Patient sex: M
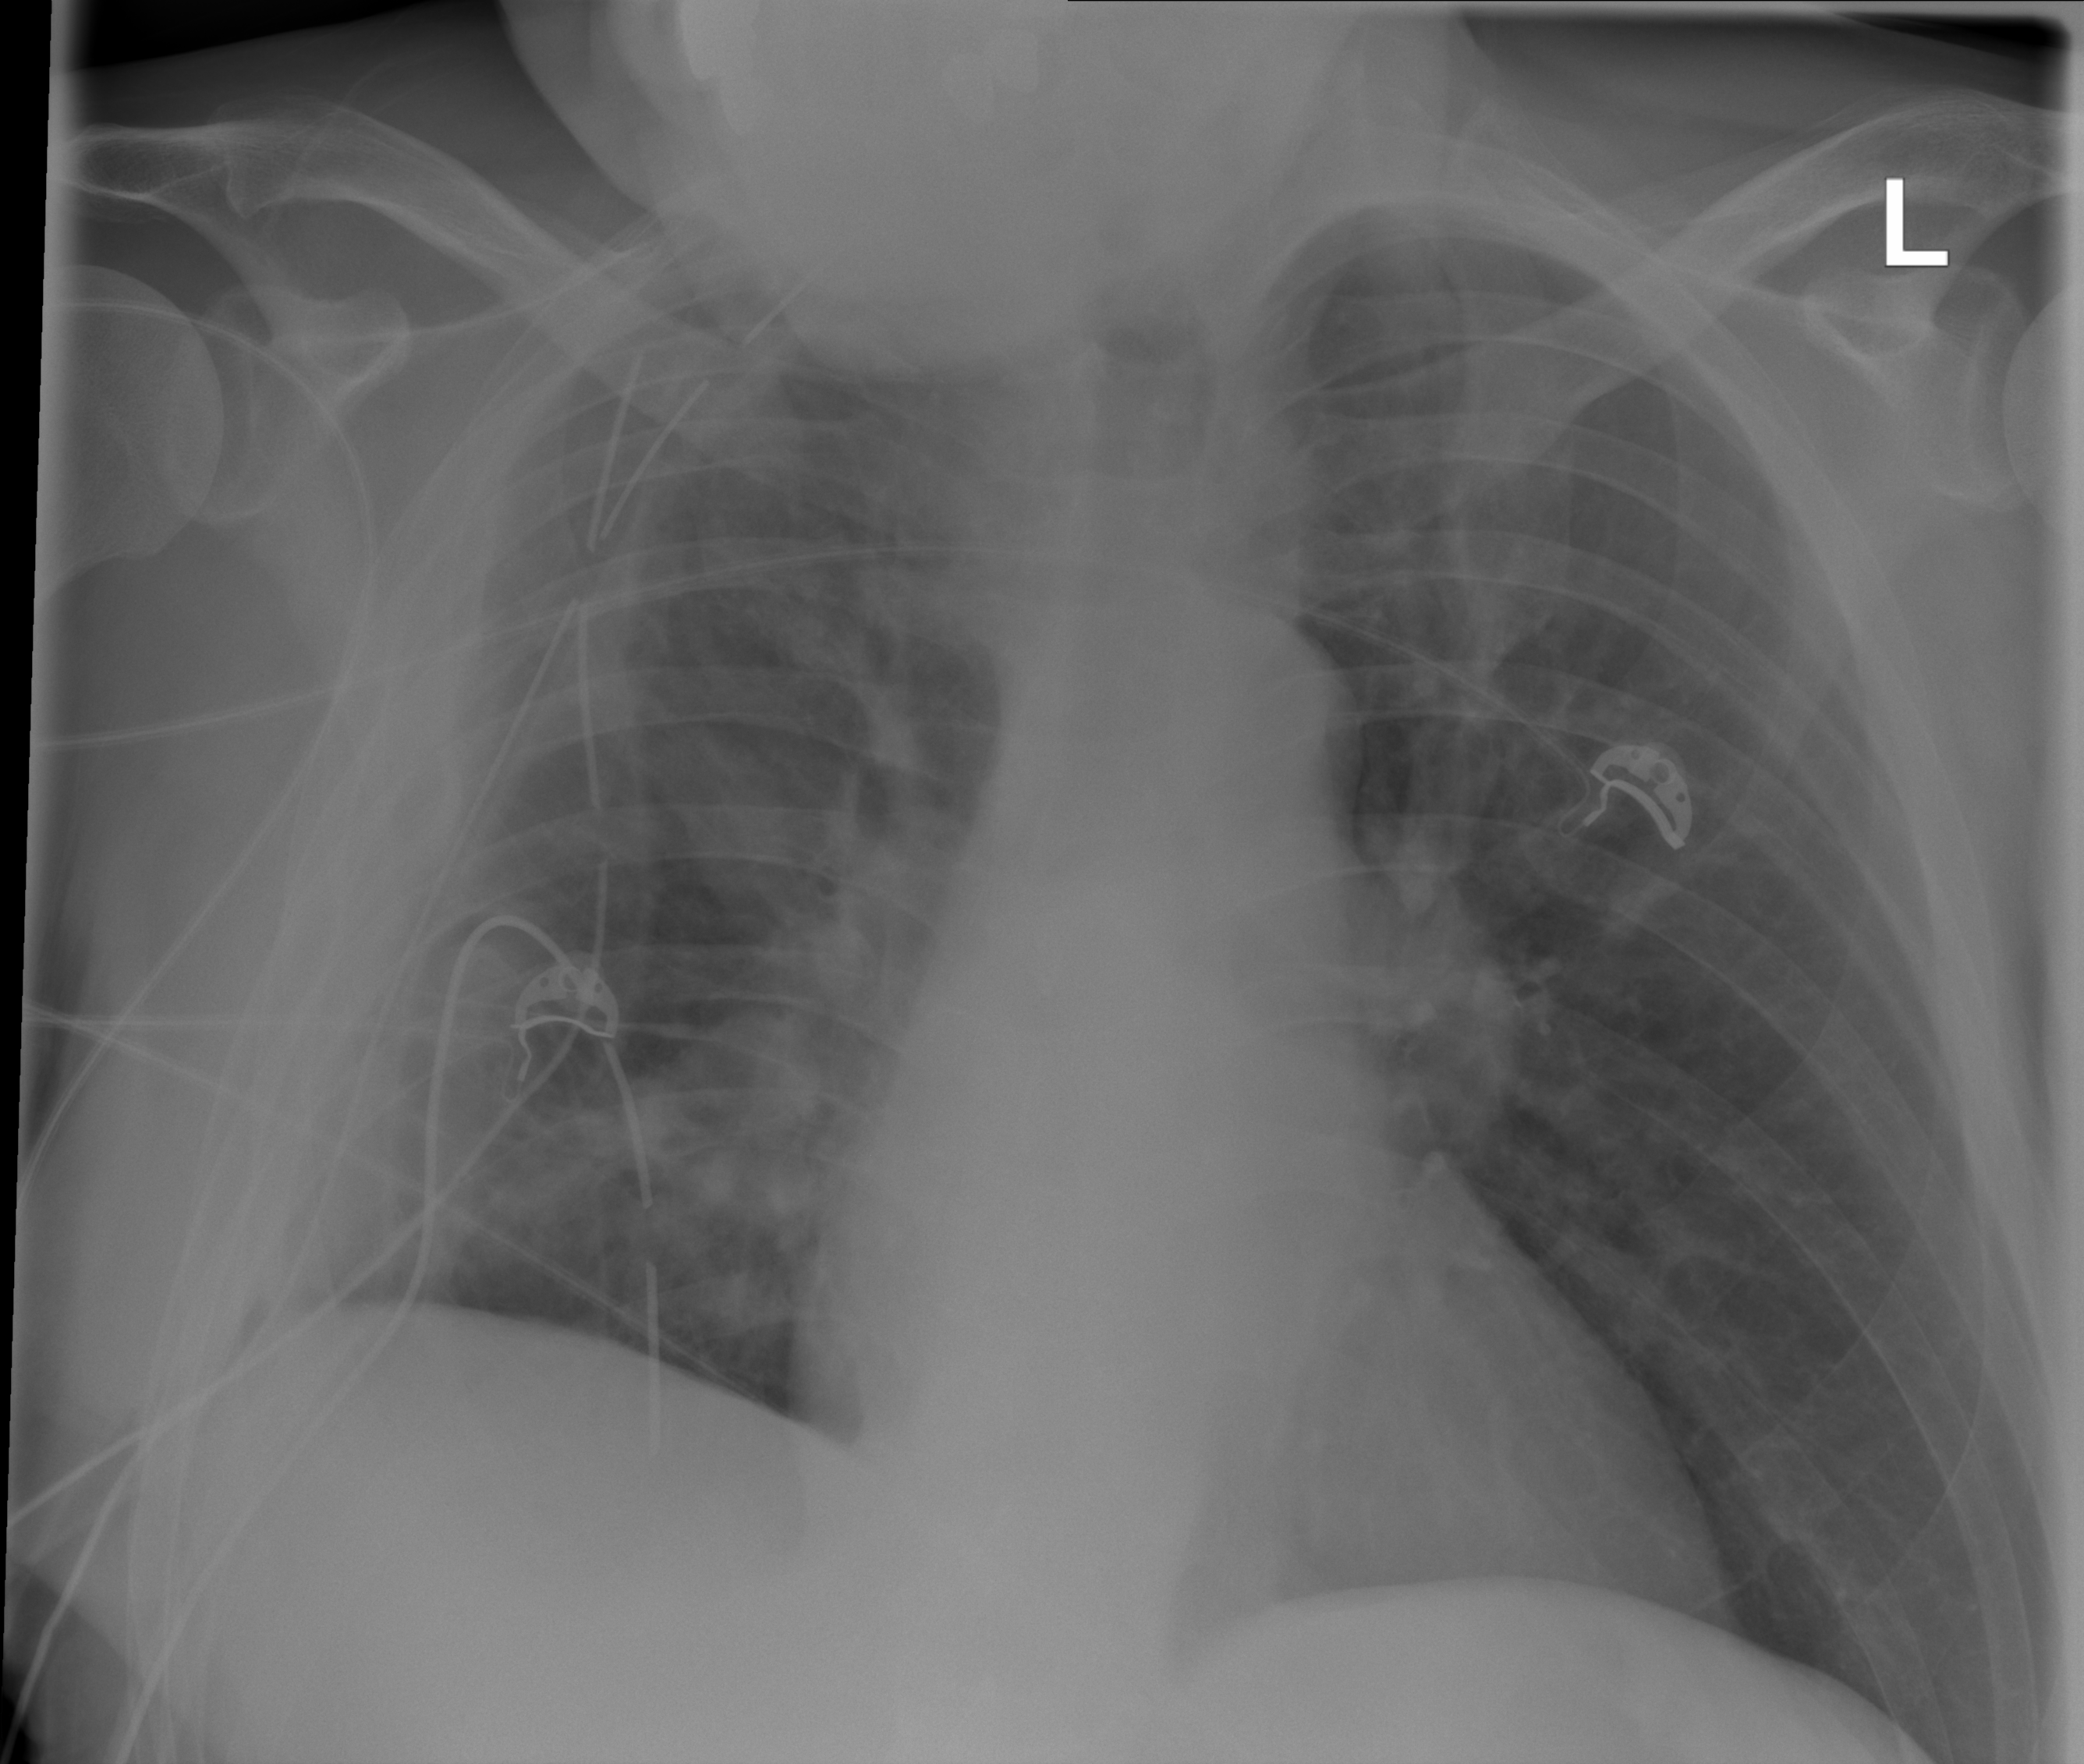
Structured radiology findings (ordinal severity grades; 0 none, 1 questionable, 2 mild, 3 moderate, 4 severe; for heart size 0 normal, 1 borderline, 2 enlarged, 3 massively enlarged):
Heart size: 2
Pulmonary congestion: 2
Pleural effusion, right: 2
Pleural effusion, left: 0
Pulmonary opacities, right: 2
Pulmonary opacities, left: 0
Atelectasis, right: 3
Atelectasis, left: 2